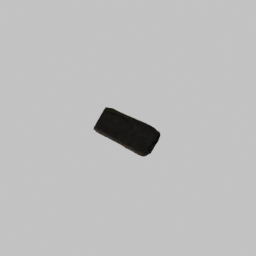
Label: architecture